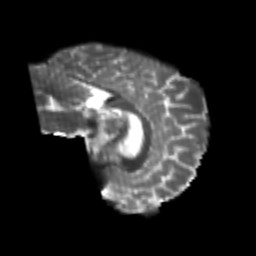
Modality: T2w
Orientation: sagittal
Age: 23
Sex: female
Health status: healthy
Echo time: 0.074 s